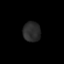
Tissue: skin
Cell type: Fibroblasts
Senescence score: 0.6909
Nuclear area (px): 340
Mean DAPI intensity: 42.444